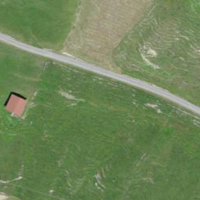
EUNIS habitat code: 23
Species observed at this site:
Caltha palustris
Bartsia alpina